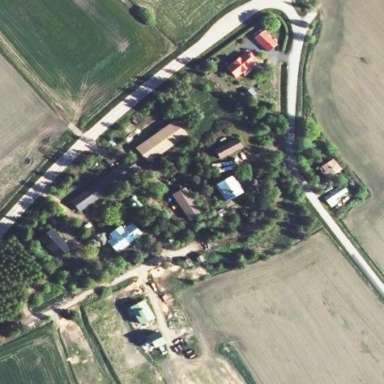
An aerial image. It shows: Farm with farmyard.